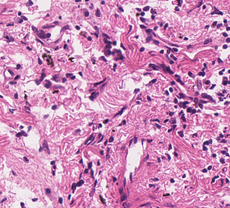
Tumor epithelial tissue: no
Tumor-associated stroma tissue: yes
Normal tissue: no